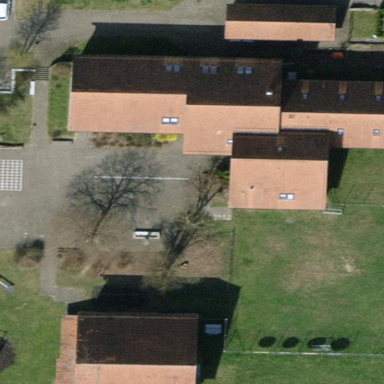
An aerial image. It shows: School.